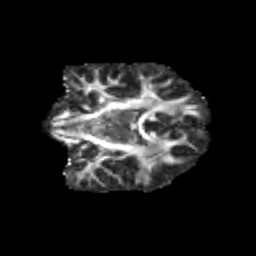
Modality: FA
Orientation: coronal
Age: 14
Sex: female
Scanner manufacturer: siemens
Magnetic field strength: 3 T
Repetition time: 3.8 s
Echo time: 0.07 s